Question: I am getting this message everytime I use eclipse to open .py file. If click on the CloseButton OR ShowLaterButton OR ReadItButton, the eclipse automatically closes. I am unable to fix this.

My Eclipse Version : PyDev to Android ADT, Eclipse. Checked for updates, and its on the latest version.
OS Platform : Windows 8
I am not able to get any help on google search for this. I have been using Eclipse+PyDev for about 1 year now, and I have never had problems till today.
How can I make this to work?
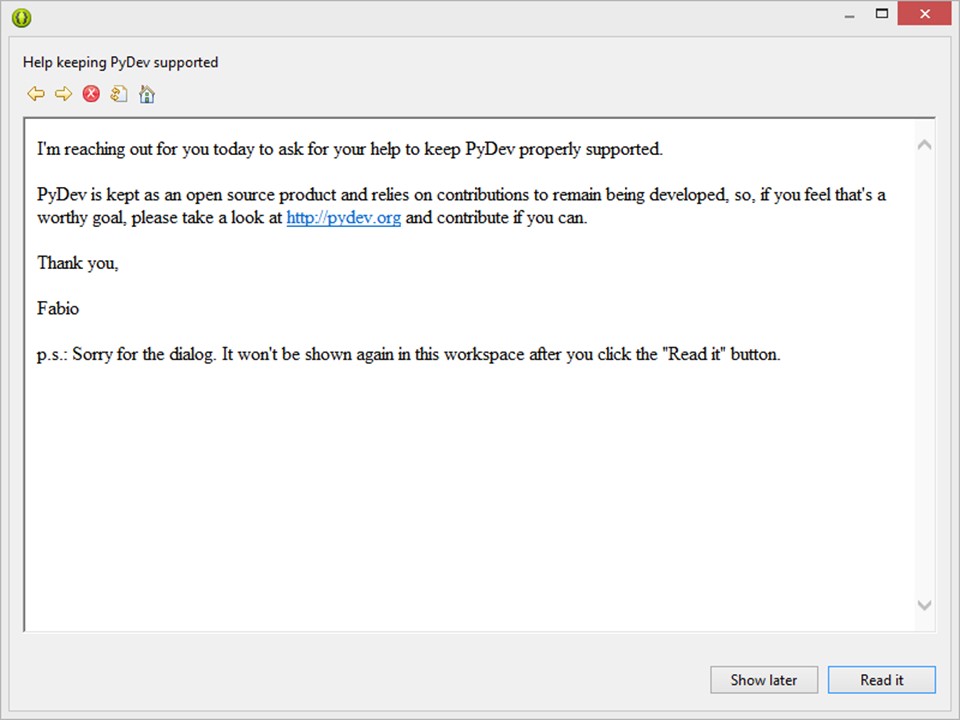
Answer: This is a bad design by pydev folks.
To make this pop-up go away, you have to click on the hyperlink in the text section & then click read-it.
I am disappointed that opensource community has done such a thing. I have lost 3hours trying to figure out what went wrong.